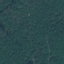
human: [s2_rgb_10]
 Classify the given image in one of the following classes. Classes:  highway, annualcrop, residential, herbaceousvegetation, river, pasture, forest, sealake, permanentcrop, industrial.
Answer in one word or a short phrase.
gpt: Forest